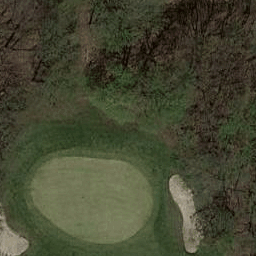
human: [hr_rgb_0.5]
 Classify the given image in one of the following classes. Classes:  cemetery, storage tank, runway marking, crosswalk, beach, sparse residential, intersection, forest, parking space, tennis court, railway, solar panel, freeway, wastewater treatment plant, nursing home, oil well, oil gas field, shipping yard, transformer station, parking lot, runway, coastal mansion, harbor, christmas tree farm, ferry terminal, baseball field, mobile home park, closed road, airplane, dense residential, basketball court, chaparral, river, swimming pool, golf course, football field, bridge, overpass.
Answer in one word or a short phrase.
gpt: golf course